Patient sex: M
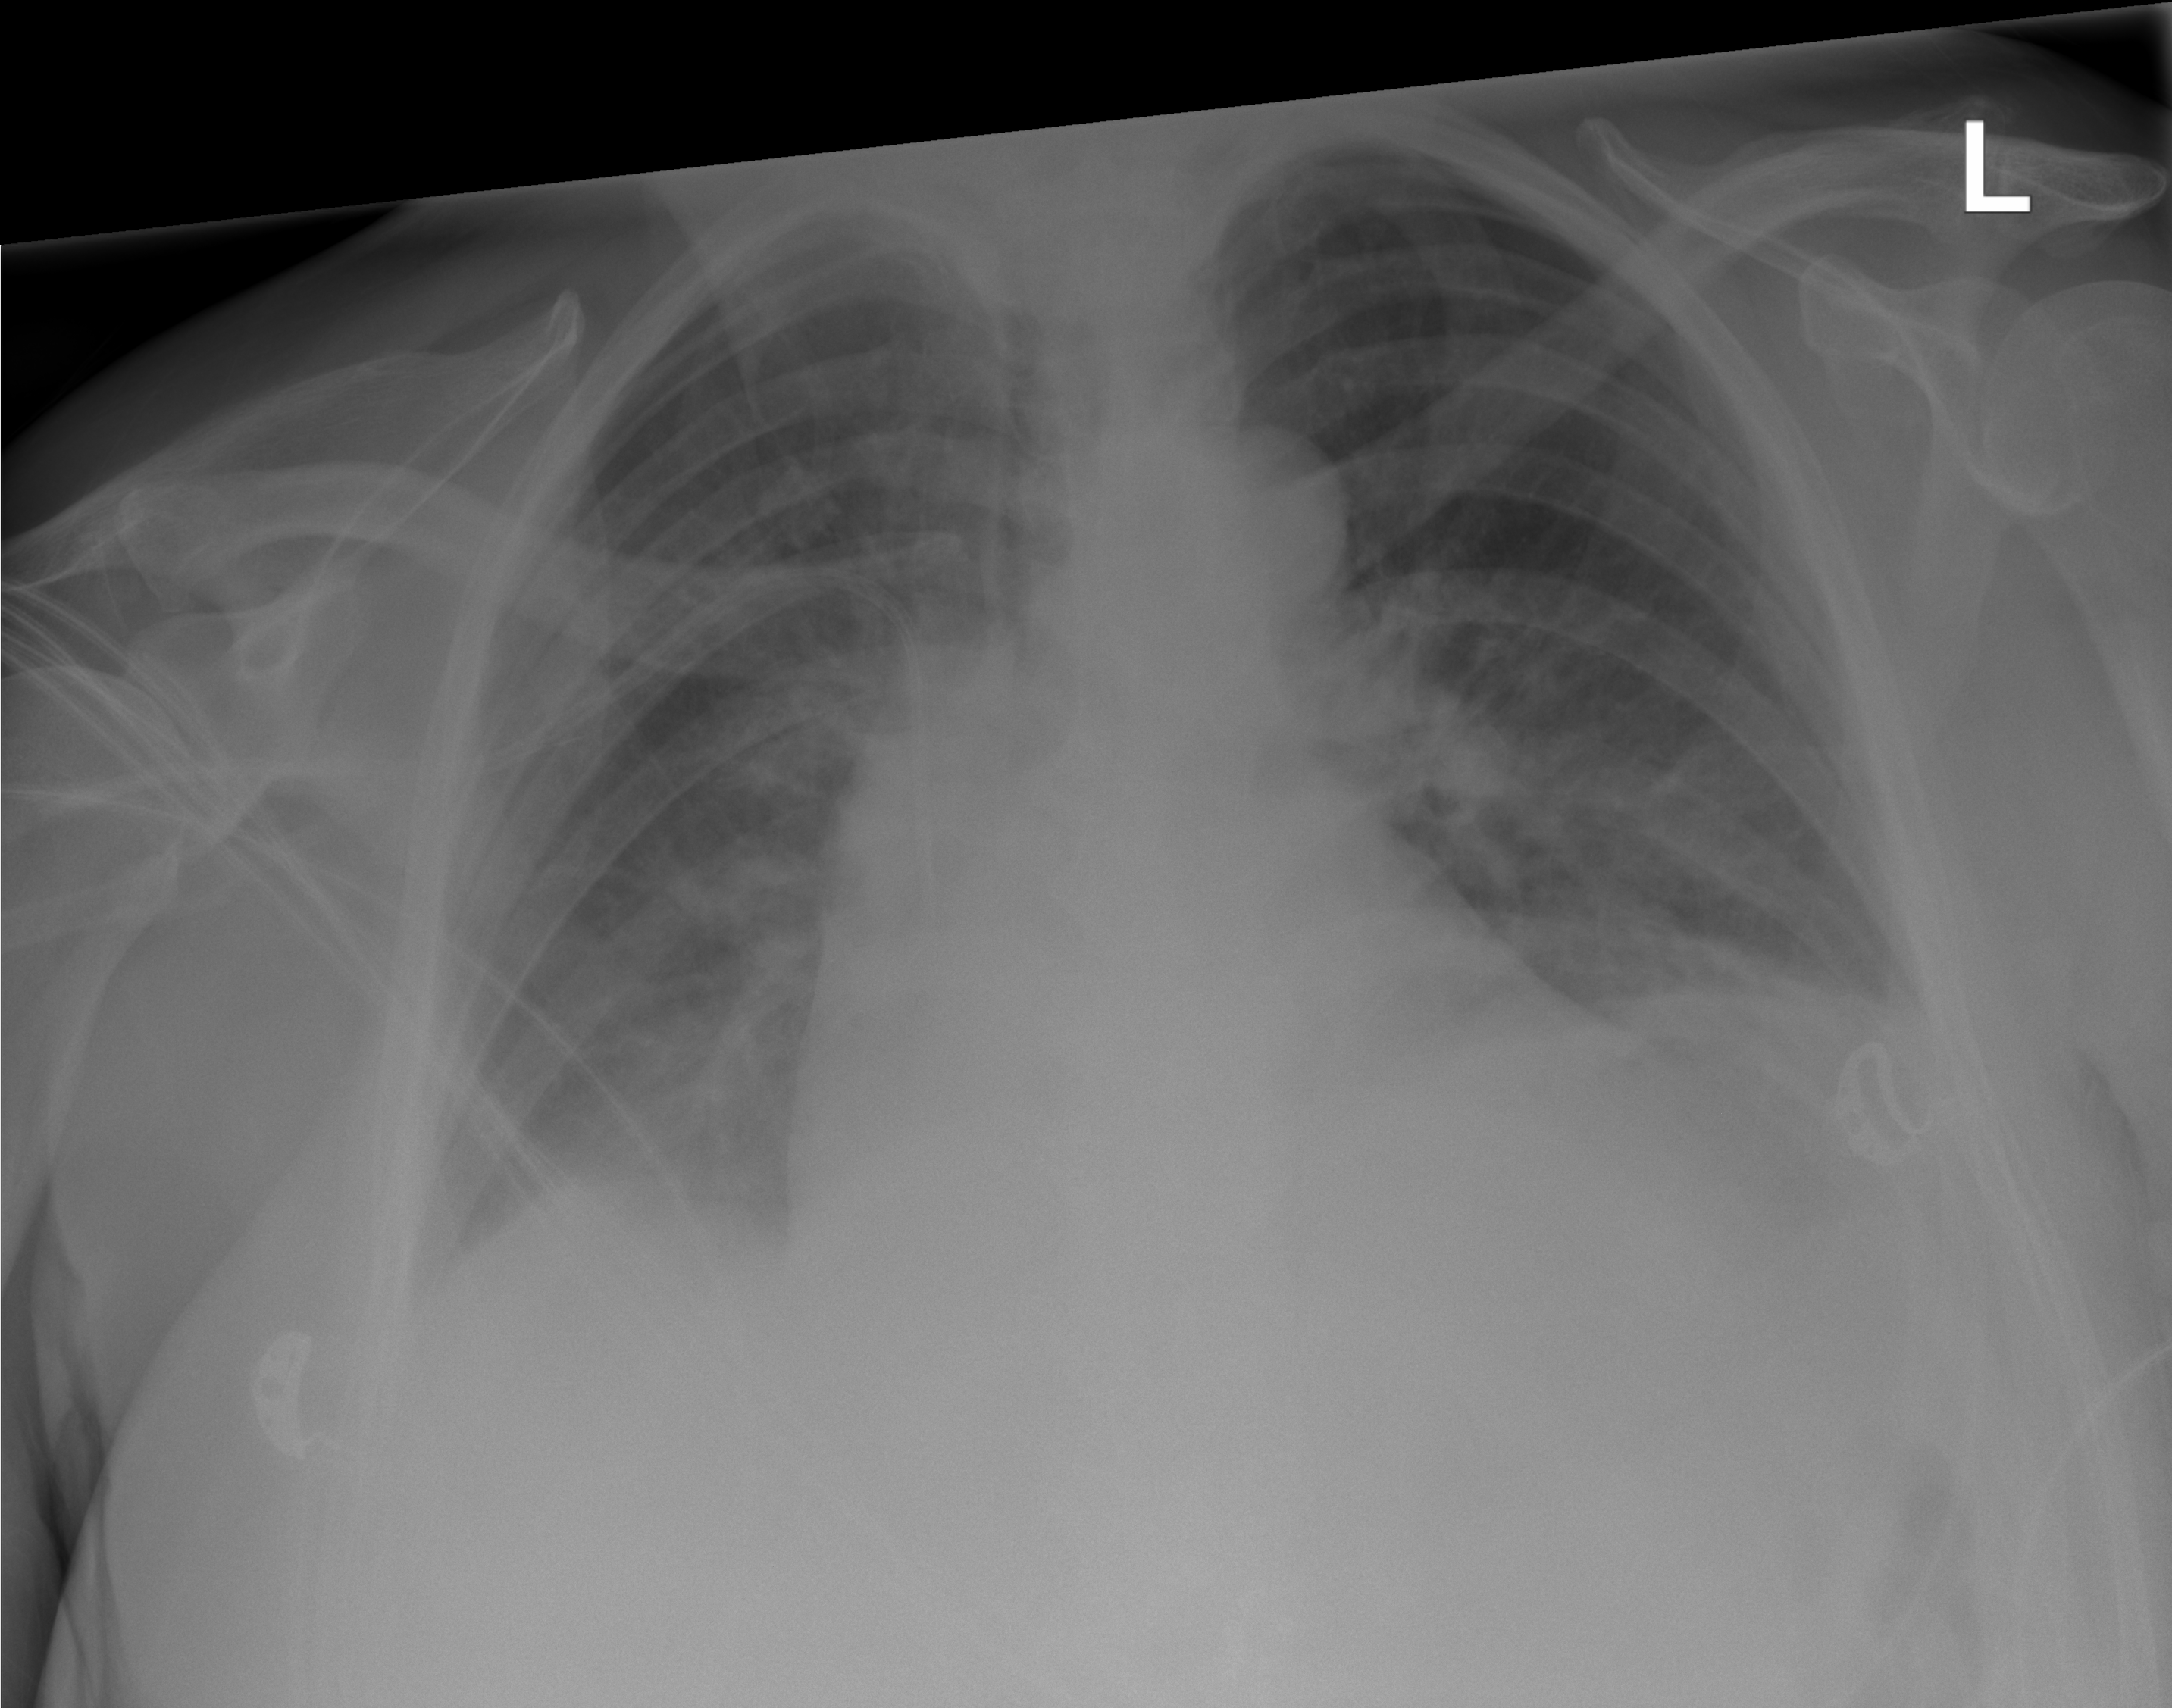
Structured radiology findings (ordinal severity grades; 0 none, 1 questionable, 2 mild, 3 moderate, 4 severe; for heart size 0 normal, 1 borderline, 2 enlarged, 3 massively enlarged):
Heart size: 2
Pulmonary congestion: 2
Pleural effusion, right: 1
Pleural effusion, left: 2
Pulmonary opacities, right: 1
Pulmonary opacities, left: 1
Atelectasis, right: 1
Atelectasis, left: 2